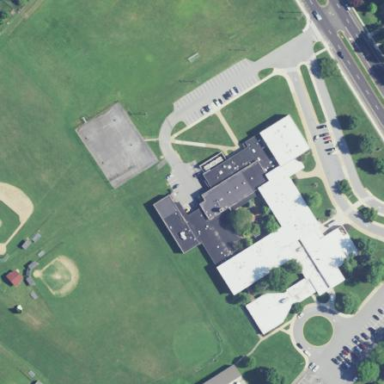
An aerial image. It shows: School building or complex.